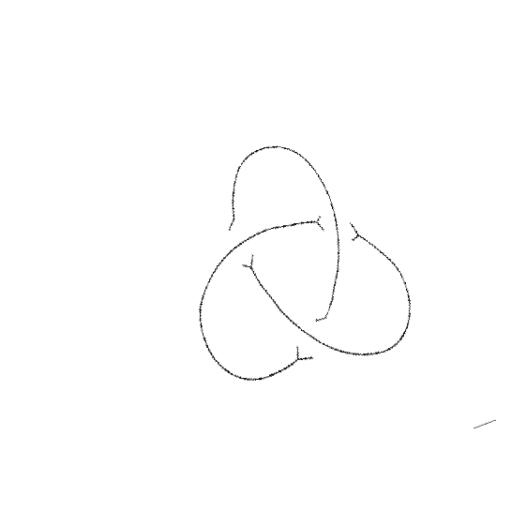
Crossing number: 3